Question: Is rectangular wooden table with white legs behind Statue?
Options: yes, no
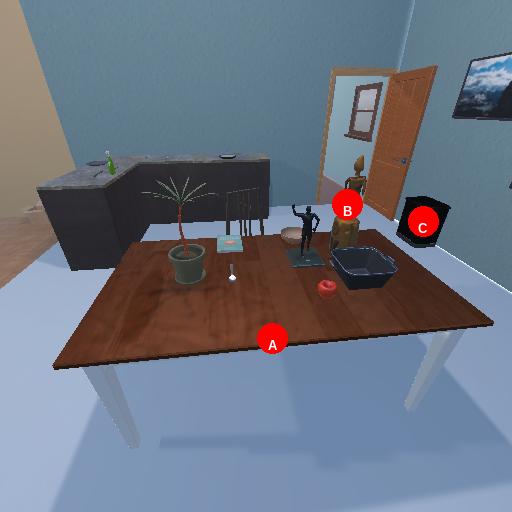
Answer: yes